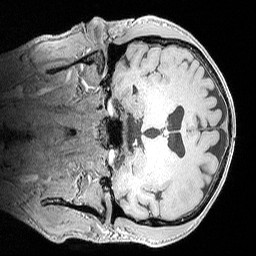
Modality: MP2RAGE
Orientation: coronal
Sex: male
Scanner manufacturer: siemens
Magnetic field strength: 3 T
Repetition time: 5 s
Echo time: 0.00292 s